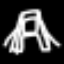
Label: The Eiffel Tower